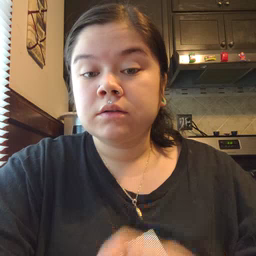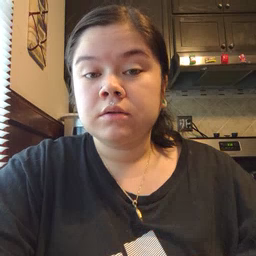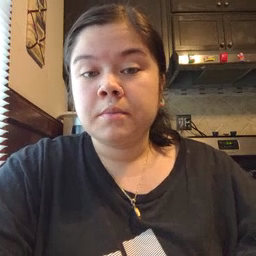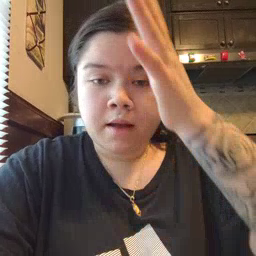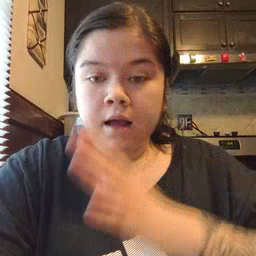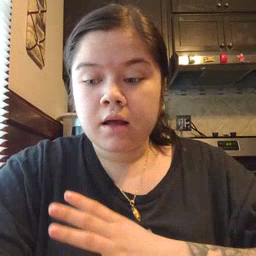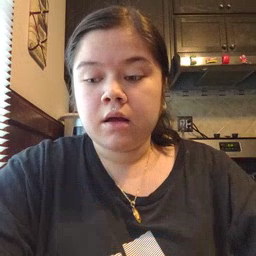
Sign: man